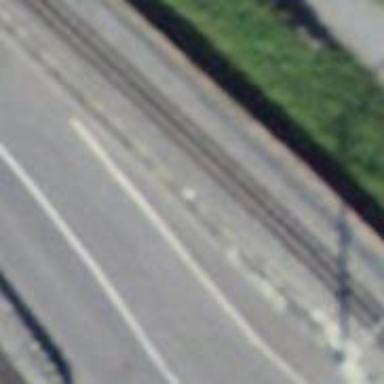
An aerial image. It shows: Narrow-gauge railway with 1 track. The tracks are electrified with contact line.